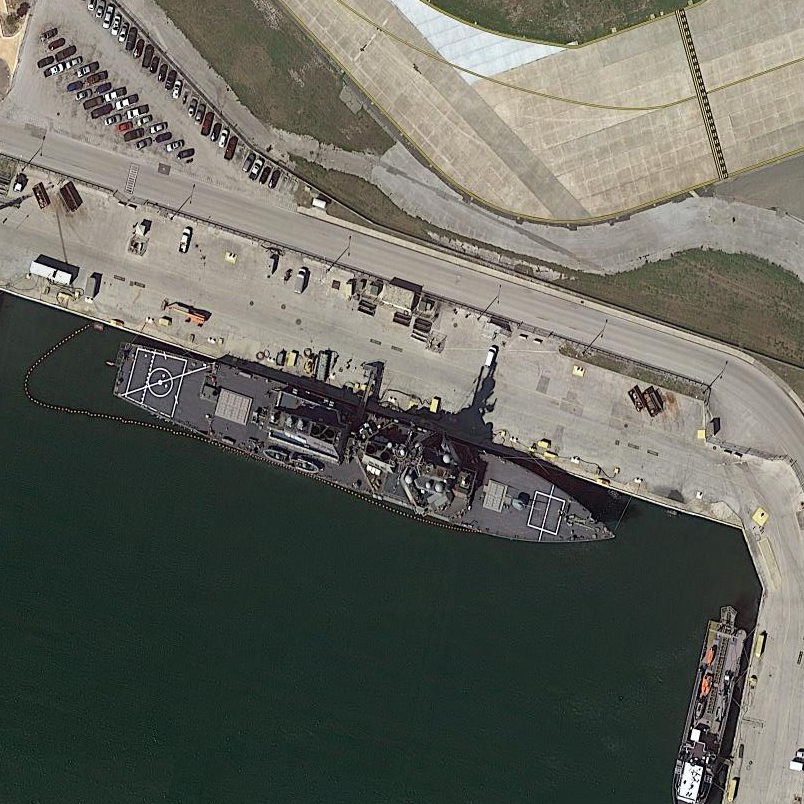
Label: destroyer